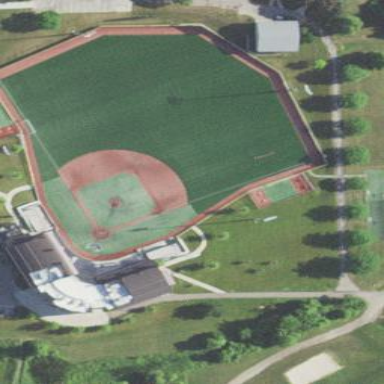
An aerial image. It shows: Baseball pitch with artificial turf for leisure and sports activities.